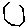
Label: hexagon